Question: I have a UL that is centered properly in wide and narrow widths but breaks in the mid range. When it is wide everything fits nice, when the browser is narrow everything stacks nice, but when using a mid width, say 800px wide, the menu wraps to the next line, which works for now, but I would like to see if it was possible to center the second row of links. Here is a screenshot of how it looks on top (red circle), and what I want it to do on the bottom (green circle).

If you look at <URL>. If you shrink the browser on his example you will notice the menu wraps and the second row is left aligned.
I would like to have the second row centered under the first row like in the picture above. Is this possible?
Here is the HTML:
'''
<div id="navContainer"
<ul>
<li class="menu_home"><a href="/">Home</a></li>
<li class="menu_gallery squished"><a href="/galleryIntro.php">Gallery of Properties</a></li>
<li class="menu_service"><a href="/service.php">Service Options</a></li>
<li class="menu_contact"><a href="/contact.php">Contact Us</a></li>
<li class="menu_test"><a href="/panos/laakona2/">Testing HotSpots</a></li>
</ul>
</div>
'''
I don't think the CSS is needed since it isn't working like I want it to anyway (and it is spread out through about 38 different CSS files, everything is floating left, but I can add the css here if you think it might help, but I am willing to scrap everything anyway...)
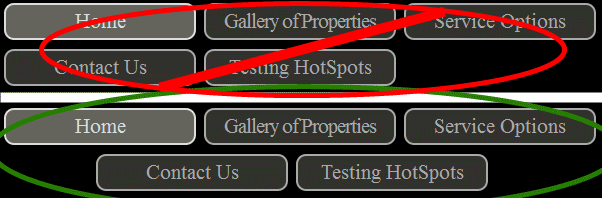
Answer: Add
'''
text-align:center;
'''
to .nav ul in your Tinkerbin example.
or:
'''
#navContainer ul {
text-align:center;
}
'''
to your own css